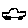
Label: car